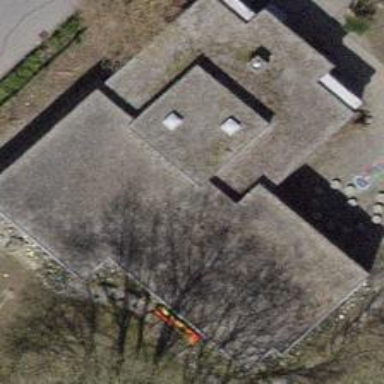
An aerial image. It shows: Kindergarten building.